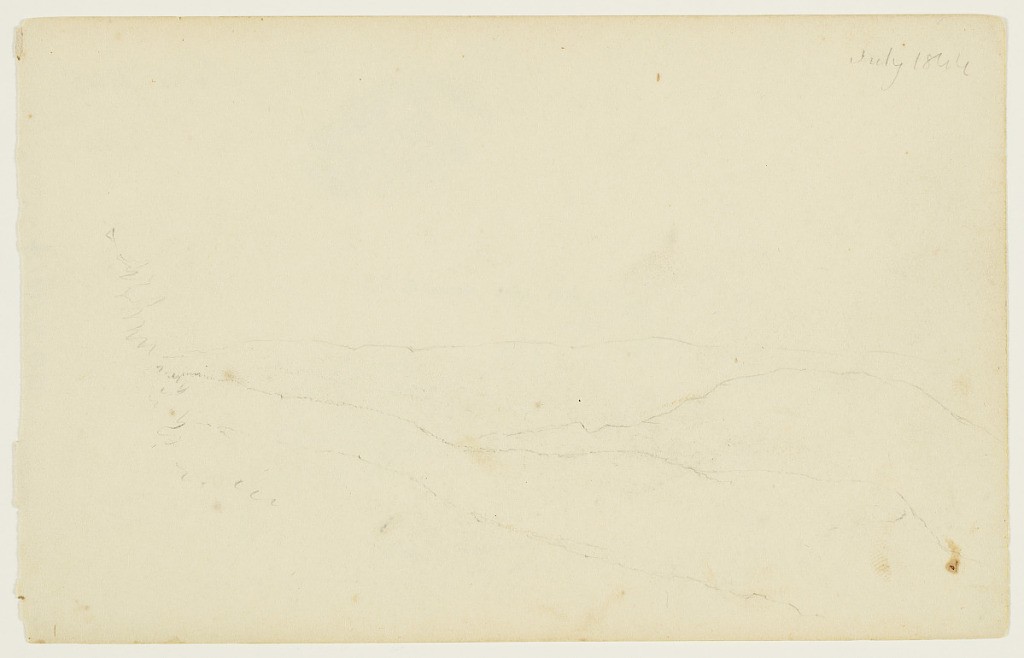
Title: Mountain Ridges, Catskill, New York
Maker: Frederic Edwin Church, American, 1826–1900
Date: July 1844 and June 1845
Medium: Graphite on white wove paper; verso: graphite
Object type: drawing
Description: Landscape sketch showing a view of mountain ridges in or near Catskill, New York, that extend from the foreground to the horizon, viewed from an elevated perspective. A nearby tree is visible in the foreground at left. In the middle distance, three rugged mountain ridges are layered one in front of the other as they march toward a rolling horizon in the background.

Verso: Atmosphere sketch showing a view of a massive, billowing storm cloud in the distance near Catskill, New York. The cloud's towering, puffy forms stretch horizontally across the composition, while rain might be shown at lower left, indicated by diagonal striations. At upper center, a vignette showing a detail of the cloud is included.